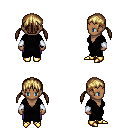
a pixel art fantasy rpg character, female body template, human, dark skin, gray robe, magenta pants, blonde twin-tailed hairstyle, white cloth bracers, gold boots, four views (front, back, left, right), 2x2 character sprite sheet, small pixel art, hard edges, no anti-aliasing